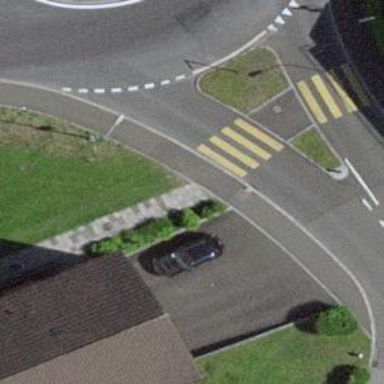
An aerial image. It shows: Kerb serving as barrier.